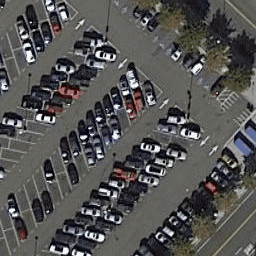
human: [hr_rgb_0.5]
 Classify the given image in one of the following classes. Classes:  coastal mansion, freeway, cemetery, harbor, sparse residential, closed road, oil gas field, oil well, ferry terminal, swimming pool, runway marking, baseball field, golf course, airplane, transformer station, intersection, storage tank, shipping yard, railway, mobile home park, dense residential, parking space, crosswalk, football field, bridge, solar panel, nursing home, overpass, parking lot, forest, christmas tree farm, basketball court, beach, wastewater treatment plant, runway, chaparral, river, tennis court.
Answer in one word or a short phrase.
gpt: parking lot